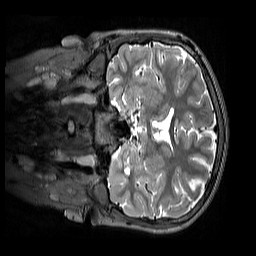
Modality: T2w
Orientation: coronal
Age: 10
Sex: female
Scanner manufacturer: siemens
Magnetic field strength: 3 T
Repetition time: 3.2 s
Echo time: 0.408 s